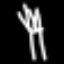
Label: fork